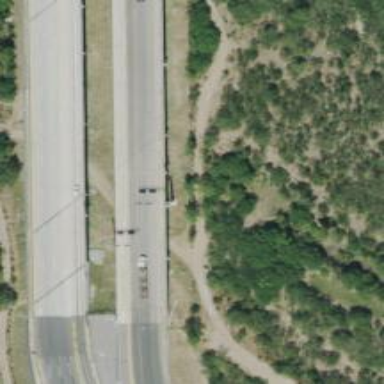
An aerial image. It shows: Trunk_link highway on bridge.